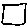
Label: square